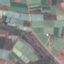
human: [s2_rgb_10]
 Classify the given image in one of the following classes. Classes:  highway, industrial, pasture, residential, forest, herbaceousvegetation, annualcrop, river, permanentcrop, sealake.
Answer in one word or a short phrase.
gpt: PermanentCrop